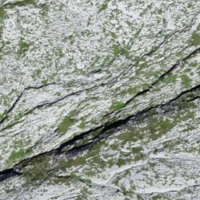
EUNIS habitat code: 48
Species observed at this site:
Silene acaulis